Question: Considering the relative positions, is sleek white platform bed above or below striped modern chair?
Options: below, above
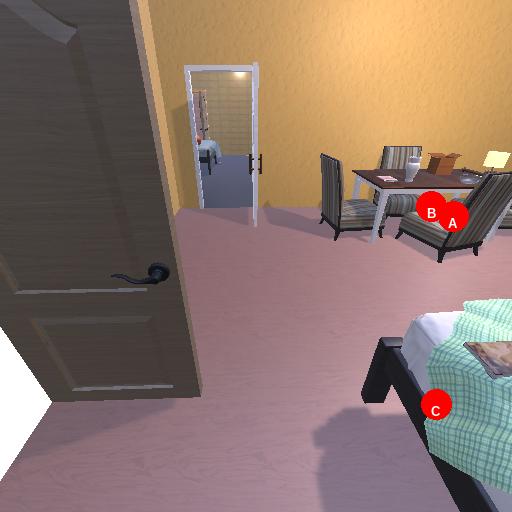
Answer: below